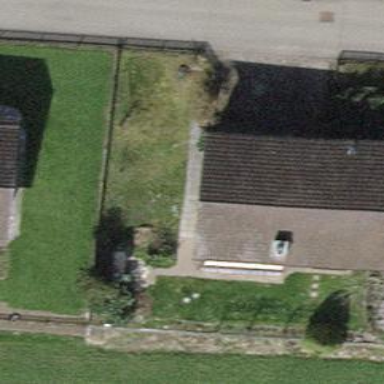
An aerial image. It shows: Semi-detached house with gabled roof.